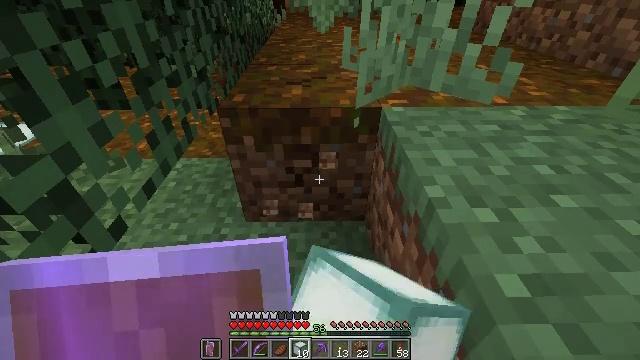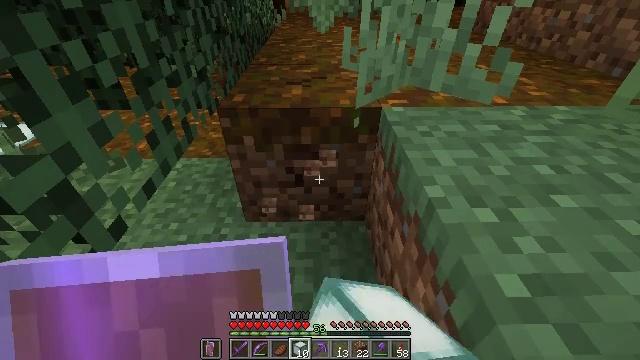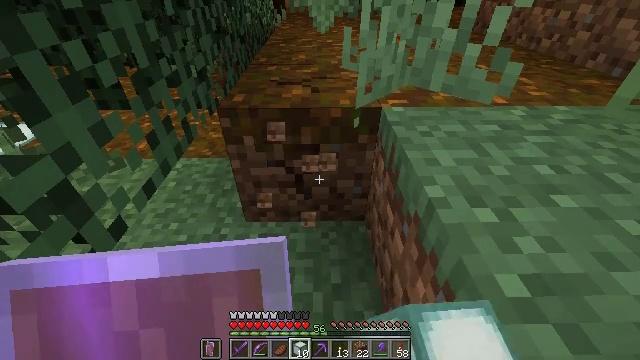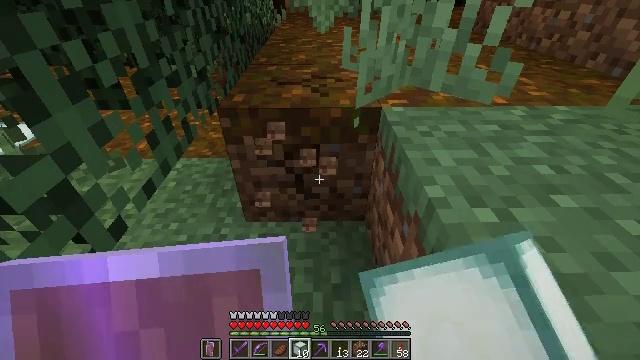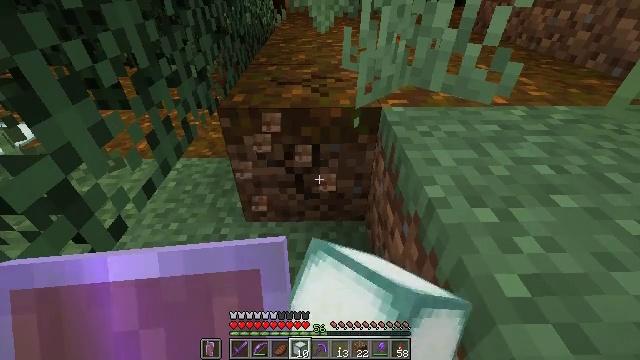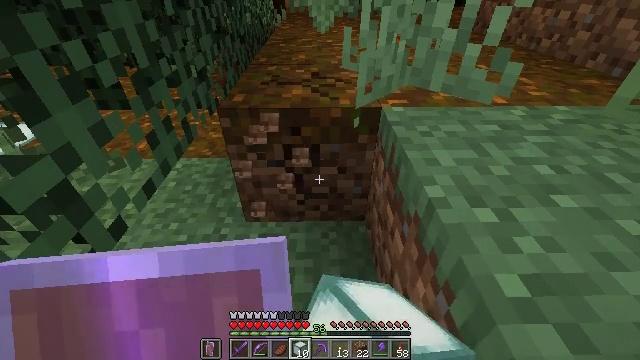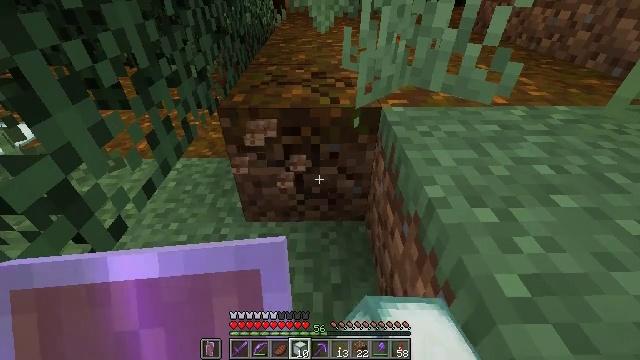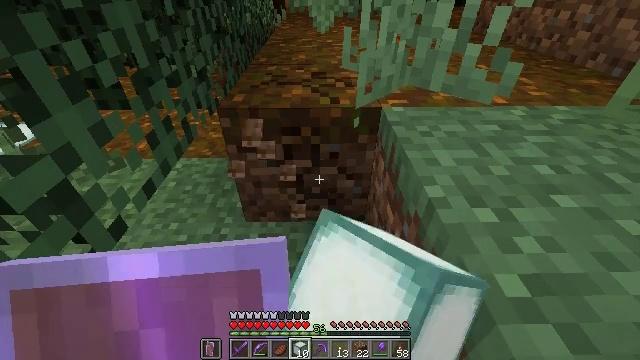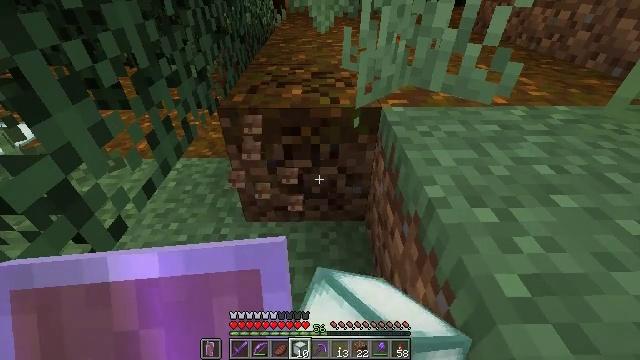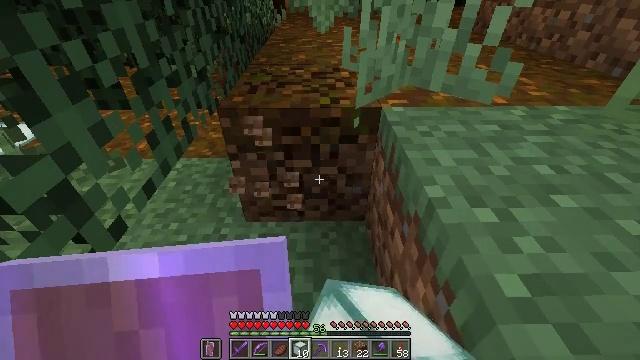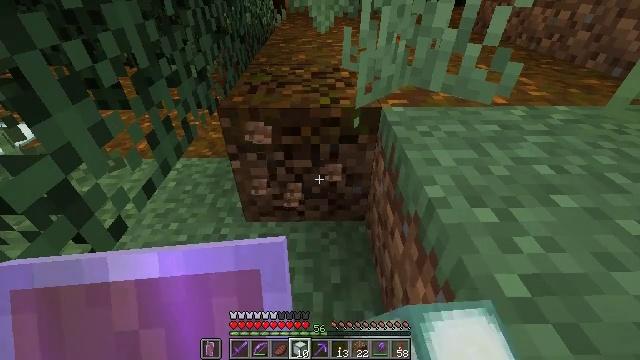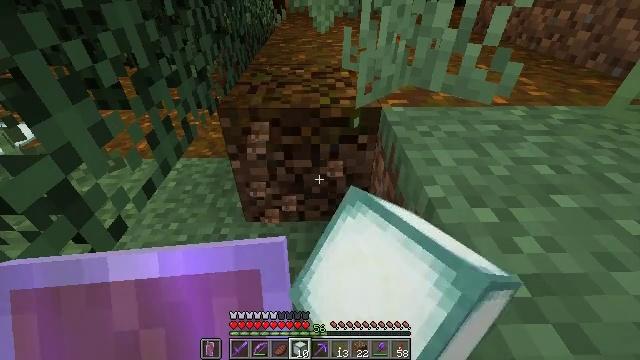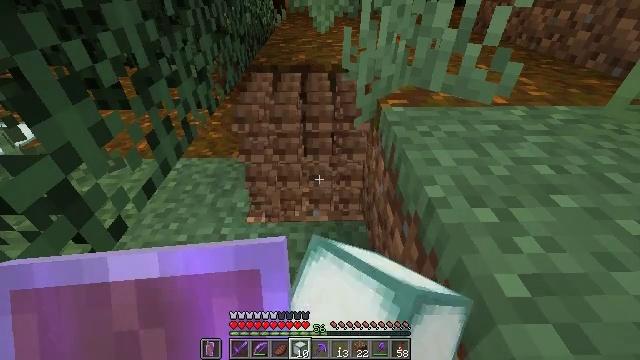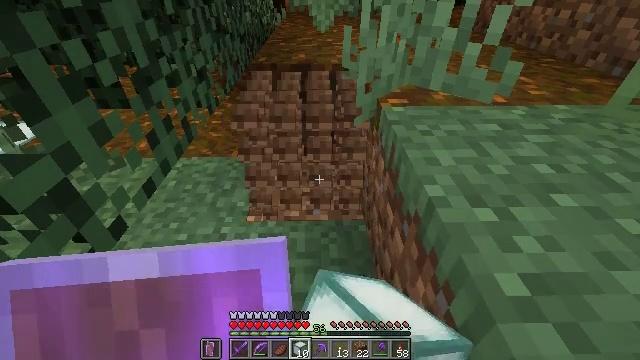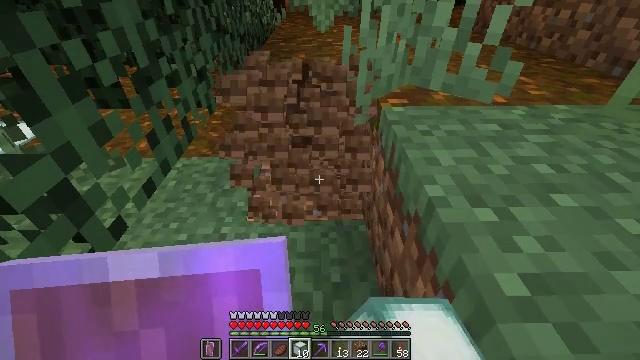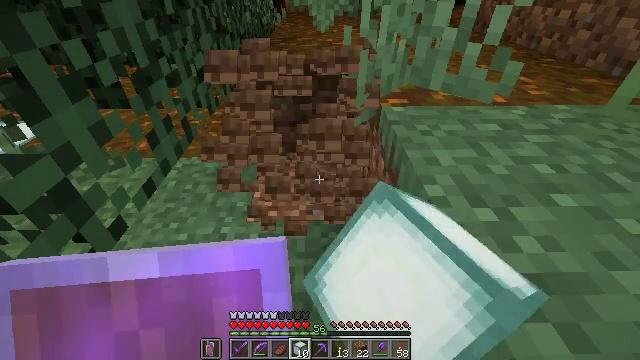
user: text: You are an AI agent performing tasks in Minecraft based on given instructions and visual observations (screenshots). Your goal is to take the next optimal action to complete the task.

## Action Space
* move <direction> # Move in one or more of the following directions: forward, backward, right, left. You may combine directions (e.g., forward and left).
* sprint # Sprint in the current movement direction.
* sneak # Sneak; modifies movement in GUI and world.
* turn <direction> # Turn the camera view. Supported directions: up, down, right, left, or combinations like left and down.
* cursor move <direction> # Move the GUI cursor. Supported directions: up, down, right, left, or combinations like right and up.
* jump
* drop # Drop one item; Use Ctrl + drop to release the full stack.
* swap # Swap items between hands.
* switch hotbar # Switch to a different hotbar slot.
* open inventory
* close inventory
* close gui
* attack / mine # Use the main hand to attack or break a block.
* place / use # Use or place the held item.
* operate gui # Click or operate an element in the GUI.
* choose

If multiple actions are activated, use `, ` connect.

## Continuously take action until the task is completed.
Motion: motion action
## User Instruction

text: Collect the podzol with your tools.
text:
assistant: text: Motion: attack / mine
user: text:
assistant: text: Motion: attack / mine
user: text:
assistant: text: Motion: attack / mine
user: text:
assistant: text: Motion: attack / mine
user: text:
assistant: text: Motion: attack / mine
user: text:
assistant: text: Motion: attack / mine
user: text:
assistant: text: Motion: attack / mine
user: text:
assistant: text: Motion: attack / mine
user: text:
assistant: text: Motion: attack / mine
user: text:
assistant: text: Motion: attack / mine
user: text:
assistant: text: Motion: attack / mine
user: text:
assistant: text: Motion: attack / mine
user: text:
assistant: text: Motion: attack / mine
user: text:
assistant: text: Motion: attack / mine
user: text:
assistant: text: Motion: attack / mine
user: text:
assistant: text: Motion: attack / mine
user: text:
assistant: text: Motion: attack / mine